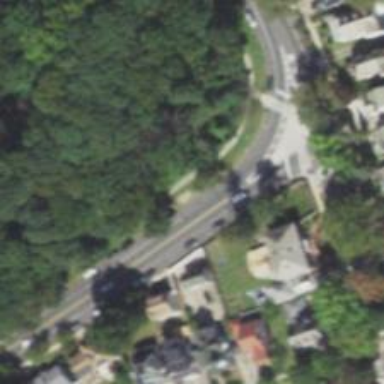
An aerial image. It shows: Residential road with separate sidewalk.